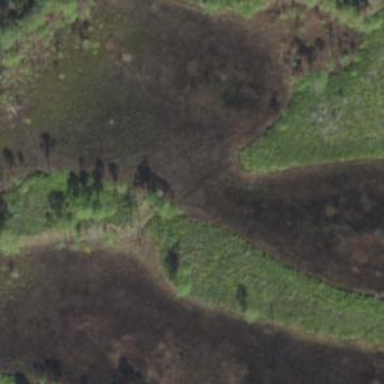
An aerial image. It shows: Marshy wetland area.